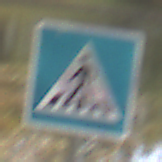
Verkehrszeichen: FussgaengerueberwegRechts
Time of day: MorningAfternoon
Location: Outdoor (Nature)
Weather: Overcast
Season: Autumn
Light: Natural